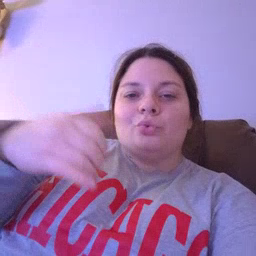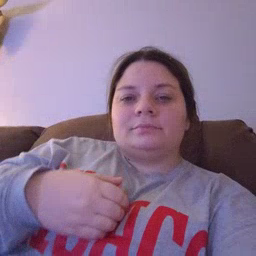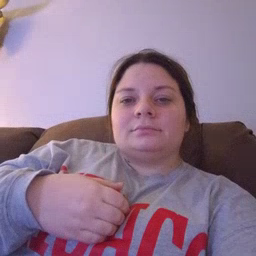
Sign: callonphone